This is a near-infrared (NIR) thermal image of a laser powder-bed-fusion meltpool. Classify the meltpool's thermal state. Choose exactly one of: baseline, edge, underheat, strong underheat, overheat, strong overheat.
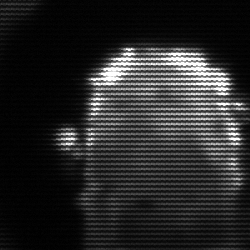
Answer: baseline